Field crop: tomato
Growth stage: 1
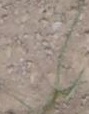
Species: cyperus